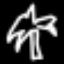
Label: palm tree